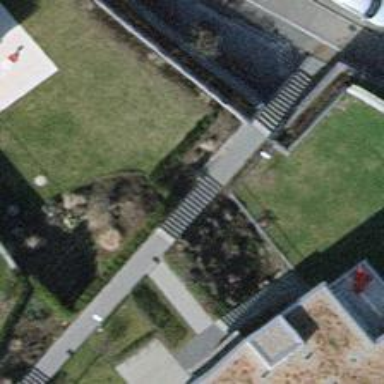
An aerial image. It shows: Set of steps on the road.